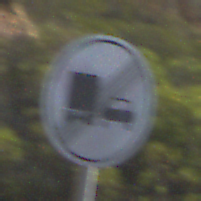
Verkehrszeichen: EndeUeberholverbotKraftfahrzeuge
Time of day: MorningAfternoon
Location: Outdoor (RoadRail)
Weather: PartlyCloudy
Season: NotSpecified
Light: Natural